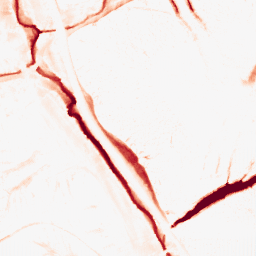
Category: morphological
Decomposition family: tophat
Decomposition parameters: size: 10
mode: black
Upsampling method: fft_zeropad
Upsampling parameters: scale: 2
Upsampling scale: 2